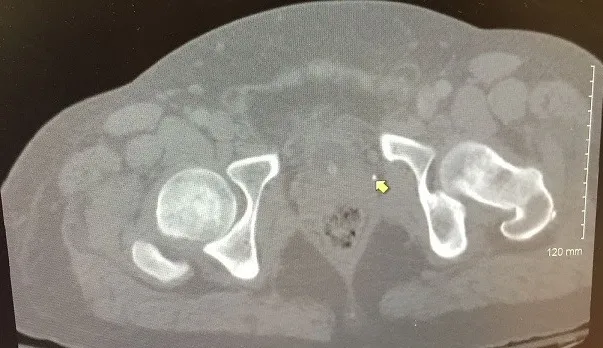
CT-scan abdomen and pelvis (axial section), showing rim enhancing fluid collections in the left obturator foramen approximately 2.5cm in diameter consistent with an abscess (arrow); there is some abnormality in the mesorectal fat along with some stranding extending up from the lower left pelvis along the iliac chain anterior to the psoas.
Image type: radiology (ct)